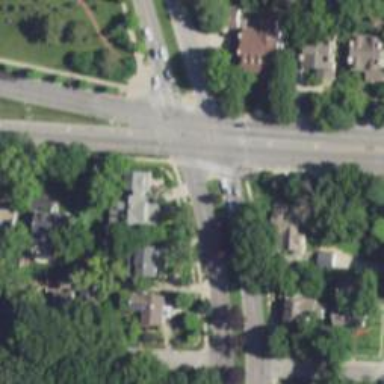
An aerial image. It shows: Solid stop line on the road.